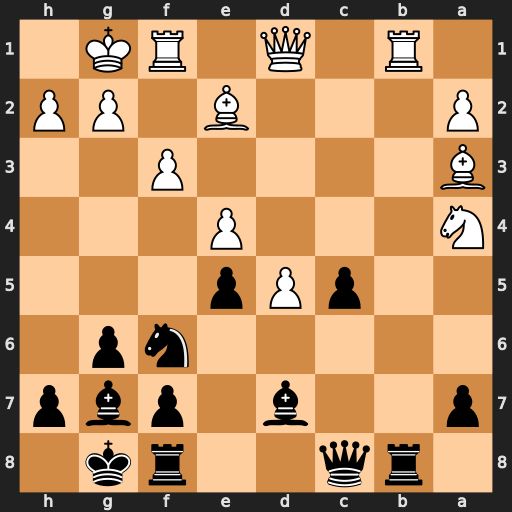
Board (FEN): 1rq2rk1/p2b1pbp/5np1/2pPp3/N3P3/B4P2/P3B1PP/1R1Q1RK1
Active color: b
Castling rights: -
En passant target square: -
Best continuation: Rxb1 Qxb1 Bxa4